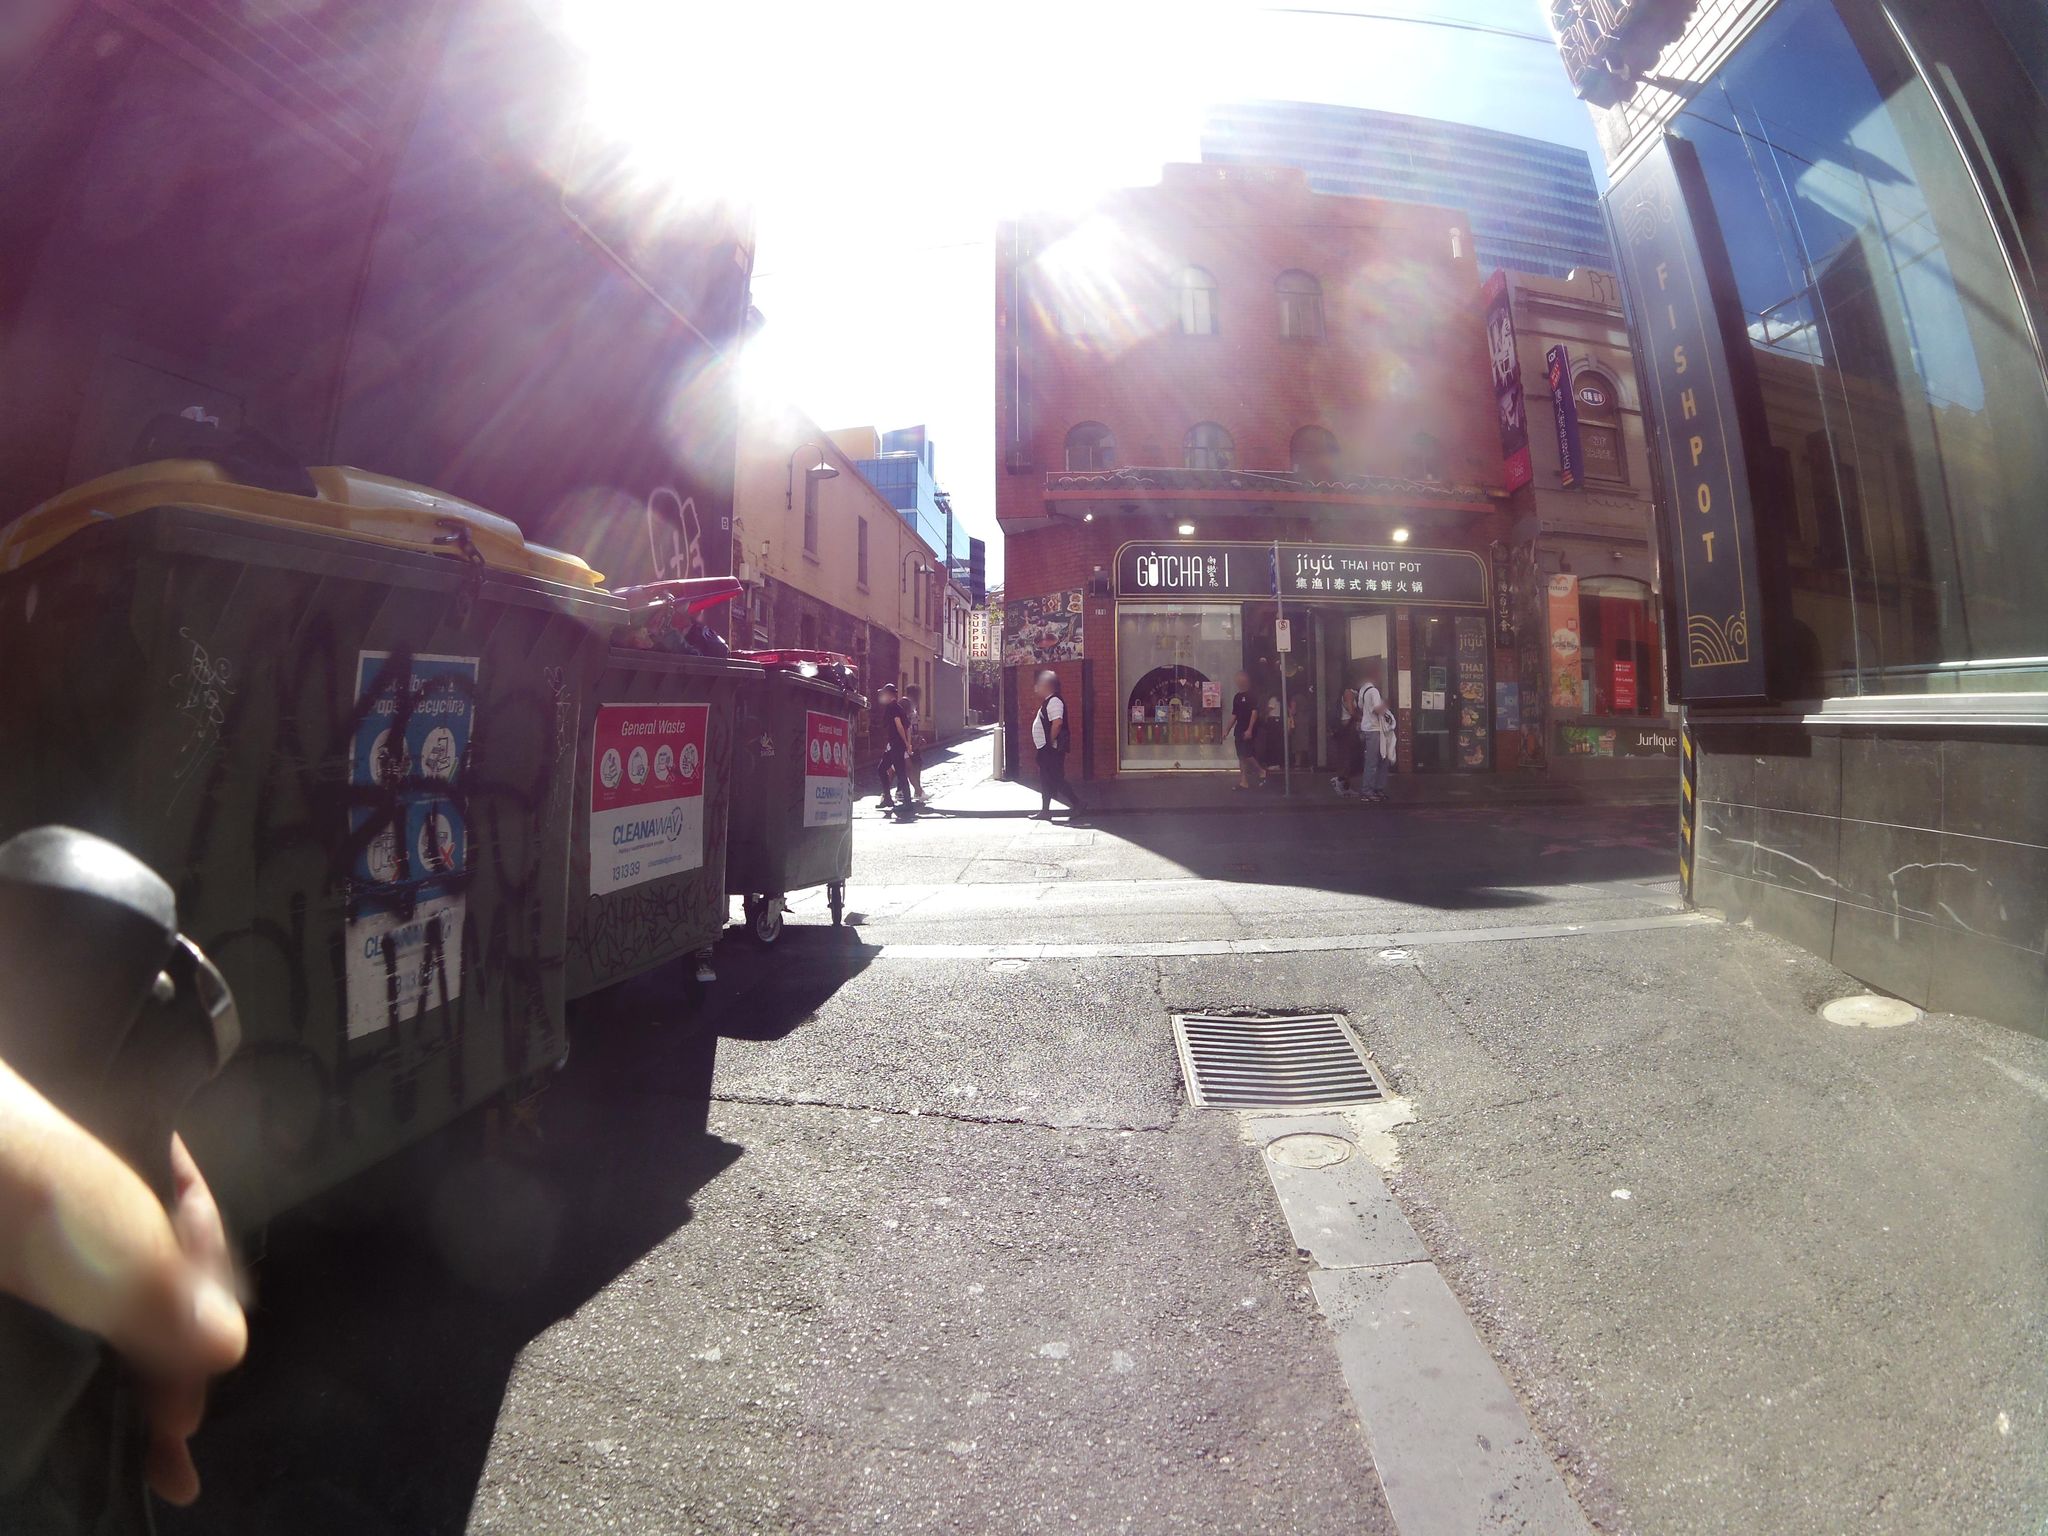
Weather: clear
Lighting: day
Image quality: good
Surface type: walking surface
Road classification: pedestrian, service
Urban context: urban centre
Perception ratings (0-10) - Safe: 1.56, Lively: 6.08, Beautiful: 2.3, Boring: 2.66, Depressing: 8.2, Wealthy: 5.16